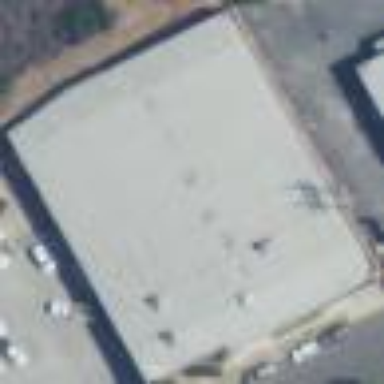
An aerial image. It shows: Industrial building.